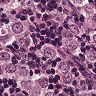
Metastatic tissue present: yes